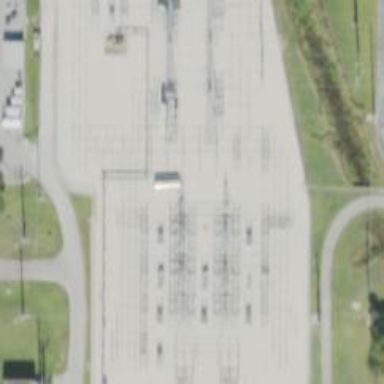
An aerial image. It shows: Switch used for power control.